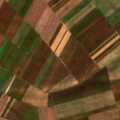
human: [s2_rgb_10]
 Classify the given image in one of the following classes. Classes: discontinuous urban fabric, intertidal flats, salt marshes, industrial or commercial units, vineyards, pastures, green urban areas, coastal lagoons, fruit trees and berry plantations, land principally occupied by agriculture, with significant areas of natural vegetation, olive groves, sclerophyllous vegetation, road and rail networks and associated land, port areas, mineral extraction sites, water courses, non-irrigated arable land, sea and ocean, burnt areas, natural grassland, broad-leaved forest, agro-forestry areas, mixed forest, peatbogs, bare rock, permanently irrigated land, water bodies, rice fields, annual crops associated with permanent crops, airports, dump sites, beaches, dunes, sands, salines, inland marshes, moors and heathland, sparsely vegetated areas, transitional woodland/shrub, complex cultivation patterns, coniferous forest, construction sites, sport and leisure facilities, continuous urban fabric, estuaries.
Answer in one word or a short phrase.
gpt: non-irrigated arable land